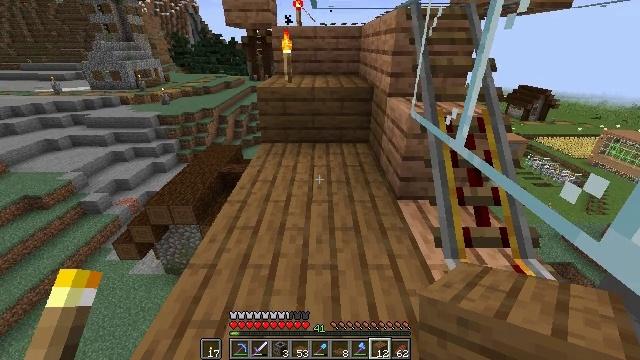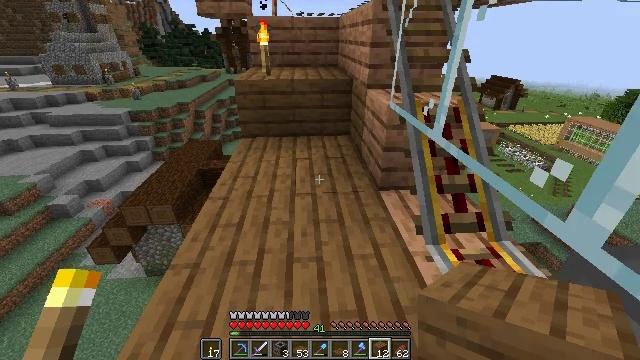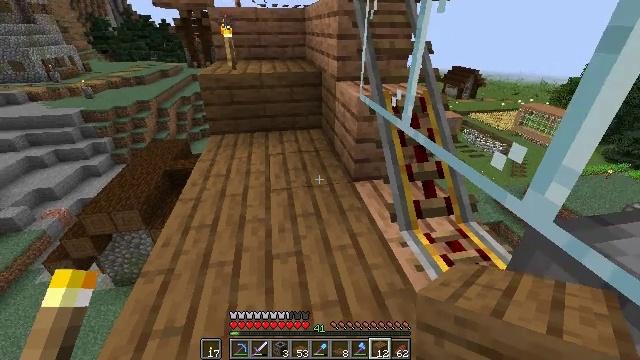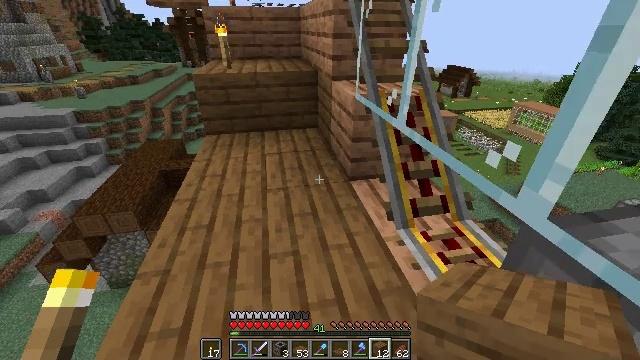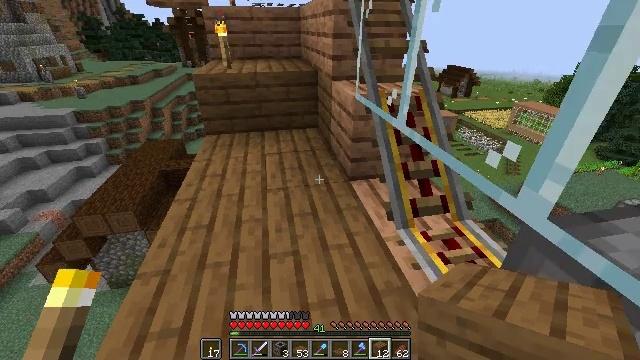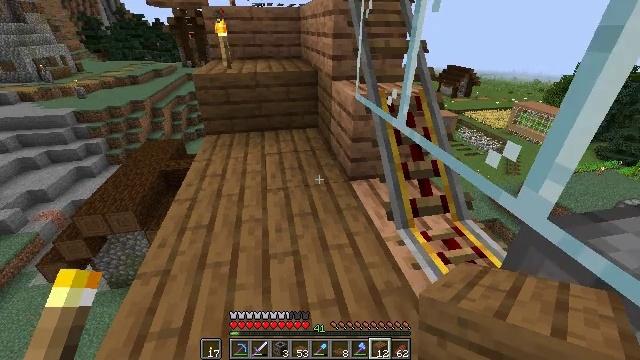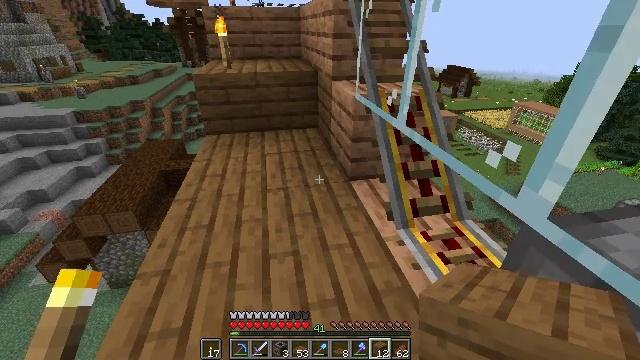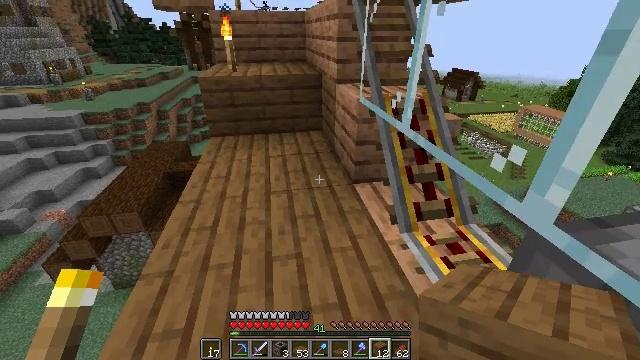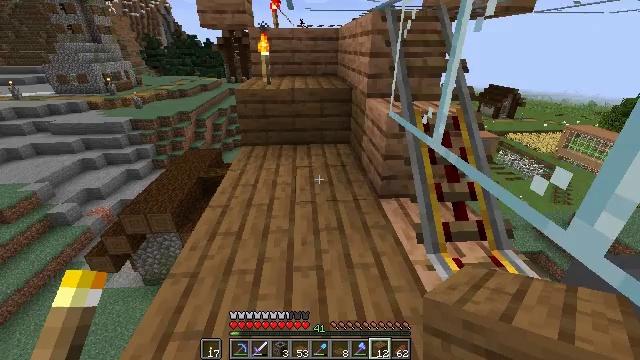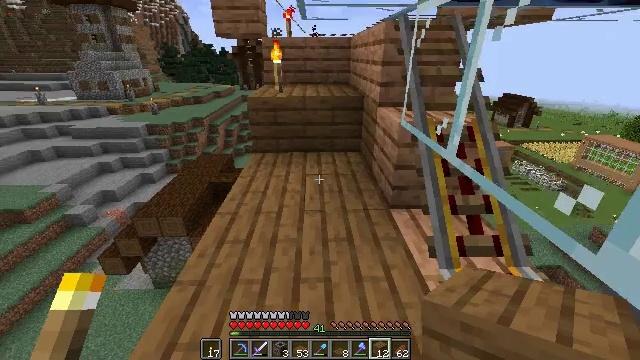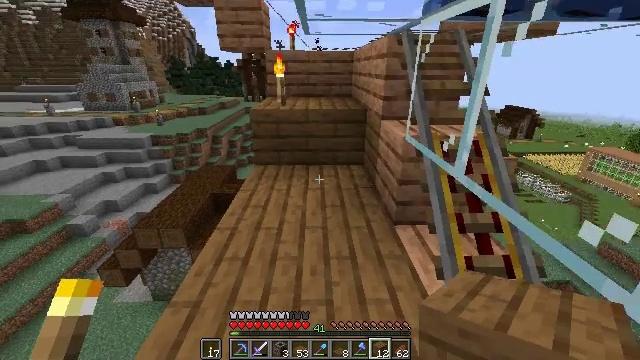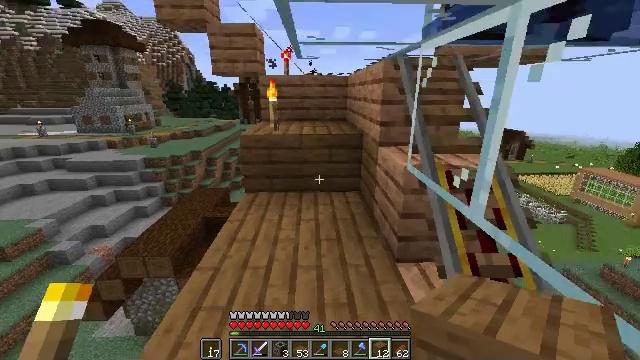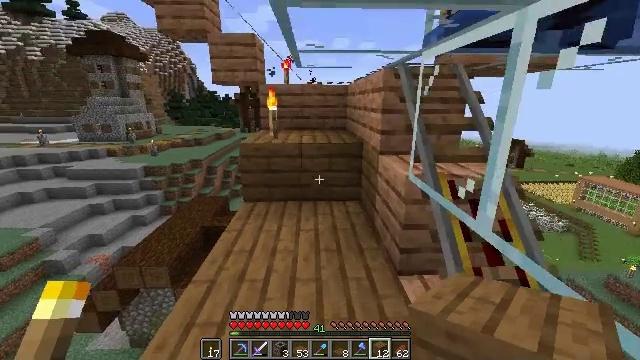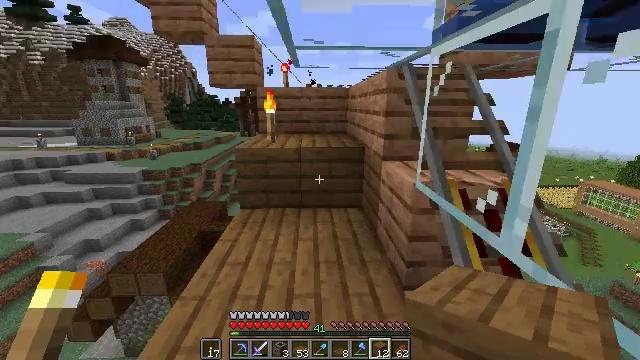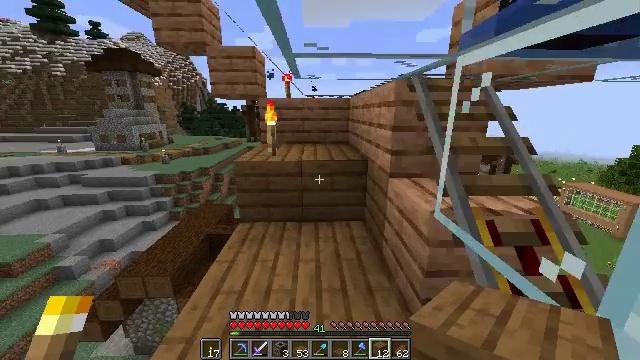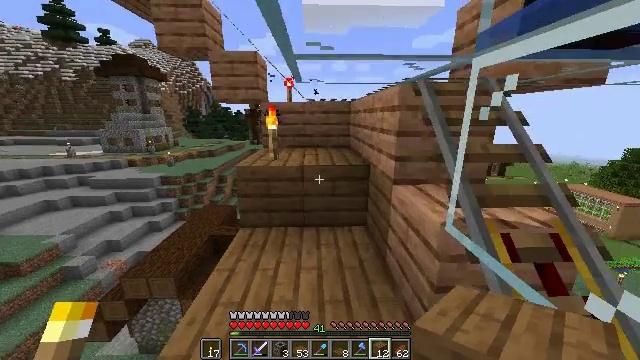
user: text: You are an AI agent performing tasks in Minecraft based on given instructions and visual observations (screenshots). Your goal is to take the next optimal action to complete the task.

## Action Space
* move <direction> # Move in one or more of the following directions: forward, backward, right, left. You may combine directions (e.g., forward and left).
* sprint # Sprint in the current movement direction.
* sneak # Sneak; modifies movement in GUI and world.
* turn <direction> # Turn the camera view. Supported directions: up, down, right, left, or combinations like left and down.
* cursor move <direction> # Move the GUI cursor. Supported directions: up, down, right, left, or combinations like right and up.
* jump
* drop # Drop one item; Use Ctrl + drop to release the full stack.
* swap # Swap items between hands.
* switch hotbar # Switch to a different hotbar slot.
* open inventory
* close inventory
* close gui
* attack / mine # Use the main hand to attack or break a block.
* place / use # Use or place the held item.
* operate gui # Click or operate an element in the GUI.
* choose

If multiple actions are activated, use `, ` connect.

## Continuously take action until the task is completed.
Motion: motion action
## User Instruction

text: Put iron ingots in the crafting grid to craft a minecart.
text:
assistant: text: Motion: turn right and down
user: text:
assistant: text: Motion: turn right and down
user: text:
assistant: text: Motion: no_op
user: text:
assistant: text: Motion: no_op
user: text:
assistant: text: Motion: no_op
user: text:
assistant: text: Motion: no_op
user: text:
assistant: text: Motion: no_op
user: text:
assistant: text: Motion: turn left and up
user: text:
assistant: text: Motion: move forward, turn left and up
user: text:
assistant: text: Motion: move forward, turn up
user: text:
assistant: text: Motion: move forward, turn right and up
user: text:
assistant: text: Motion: move forward, turn up
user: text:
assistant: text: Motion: move forward, sprint
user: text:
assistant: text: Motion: move forward, sprint
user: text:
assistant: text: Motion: move forward, sprint
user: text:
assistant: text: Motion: move forward, sprint
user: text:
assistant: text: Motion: move forward
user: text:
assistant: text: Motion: move forward, sprint
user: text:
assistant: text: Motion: move forward, sprint
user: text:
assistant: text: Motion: move forward, sprint
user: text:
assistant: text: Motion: move forward, sprint
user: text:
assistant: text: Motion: move forward
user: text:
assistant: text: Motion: move forward, sprint
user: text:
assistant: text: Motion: move forward, sprint, turn right
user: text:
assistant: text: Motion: move forward, sprint
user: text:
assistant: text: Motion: move forward, sprint
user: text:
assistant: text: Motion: move forward
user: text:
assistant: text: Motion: no_op
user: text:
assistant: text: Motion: no_op
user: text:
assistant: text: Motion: no_op